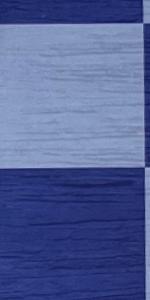
Label: Empty